Aerial crown-view tile of a tropical tree (Barro Colorado Island, Panama), acquired 20250915:
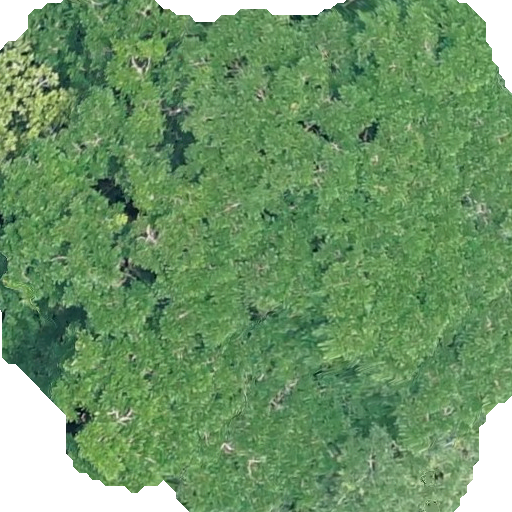
Species: Platypodium elegans
GBIF accepted scientific name: Platypodium elegans
Crown area: 380.795 m²